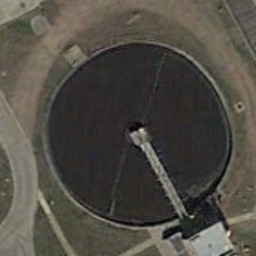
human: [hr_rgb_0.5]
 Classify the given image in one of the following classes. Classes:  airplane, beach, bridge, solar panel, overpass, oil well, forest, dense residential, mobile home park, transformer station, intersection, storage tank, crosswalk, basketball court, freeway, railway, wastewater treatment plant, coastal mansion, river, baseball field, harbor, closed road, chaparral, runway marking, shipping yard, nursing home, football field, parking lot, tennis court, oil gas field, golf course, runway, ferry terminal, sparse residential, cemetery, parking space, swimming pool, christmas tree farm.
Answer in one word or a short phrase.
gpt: wastewater treatment plant